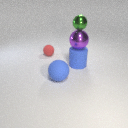
small red rubber sphere to the left of large blue rubber sphere